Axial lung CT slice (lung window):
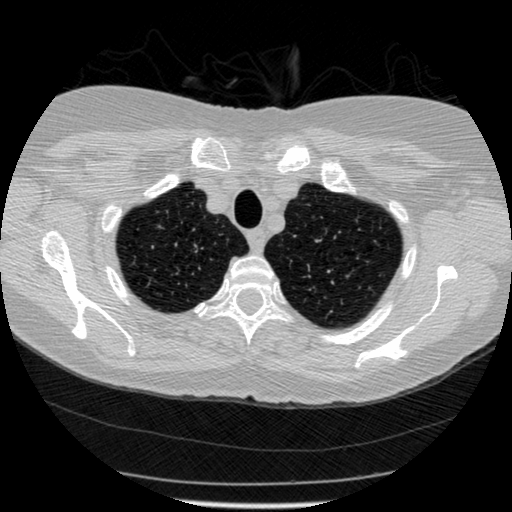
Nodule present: no